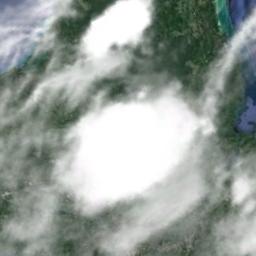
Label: cloud